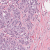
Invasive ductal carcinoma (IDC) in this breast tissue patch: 1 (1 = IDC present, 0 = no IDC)